Question: i have simple application with structure like:

And i want to use images('.png') in my program from '.jar' file (after i will compile it).
I have read about 'getResourceAsStream' and how i should to define name of '.png' file so that it would work after '.jar' compilation.
But it doesn't work in '.jar', it works only when i starts appplication throught IDE().
Can someone help me with this?
'''
ImageView imgY = new ImageView(new Image(this.getClass().getResourceAsStream("Y.png")));
ImageView imgN = new ImageView(new Image(this.getClass().getResourceAsStream("N.png")));
'''
In IDE i have set folder which contain '.png'-images as 'Resources' <URL>
Sorry, i can't add screenshots - the reputation not enought.
I forgot to say, that after compilation '.jar'-file contain my '.png' files, but when i run it, i gave error:
<URL>
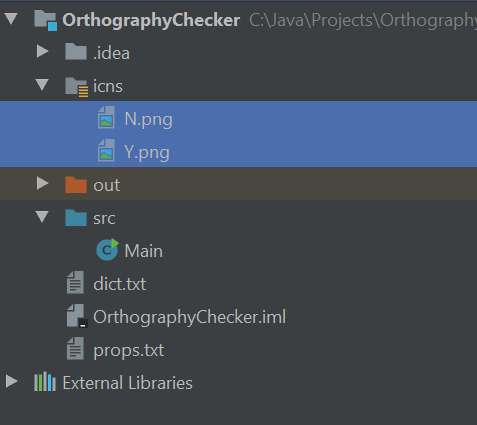
Answer: the second problem, how did you create the jar? (are you using maven, IntelliJ, other)
did you doubleclick it to launch?
is the main class set in the manifest (no, because the manifest is missing)?
can you set English as the language in Winrar before taking a screenshot